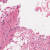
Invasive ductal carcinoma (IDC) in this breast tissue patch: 0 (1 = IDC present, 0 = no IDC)